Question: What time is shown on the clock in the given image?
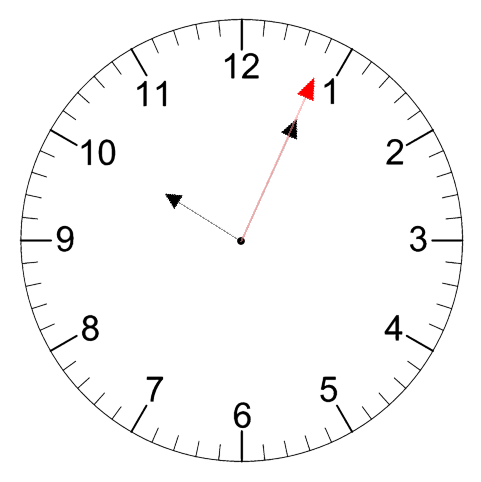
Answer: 10:04:04